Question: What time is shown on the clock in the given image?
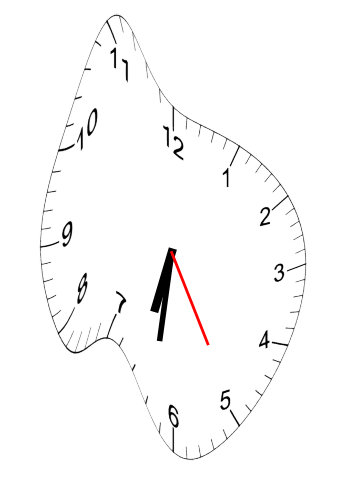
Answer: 06:31:25